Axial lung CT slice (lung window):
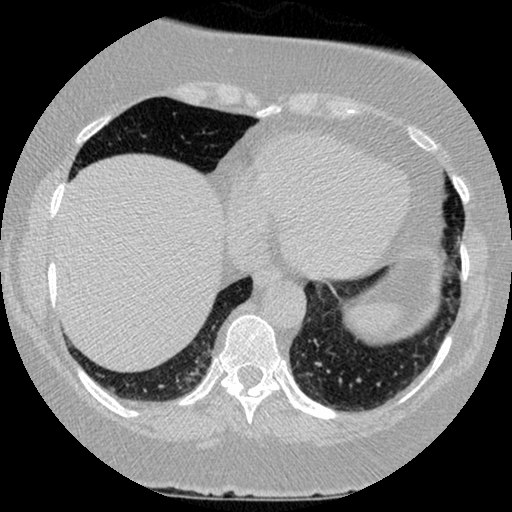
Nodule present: no